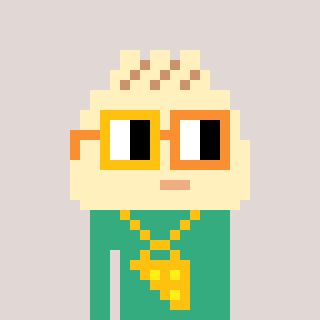
a pixel art character with square yellow and orange glasses, a porkbao-shaped head and a teal-colored body on a warm background